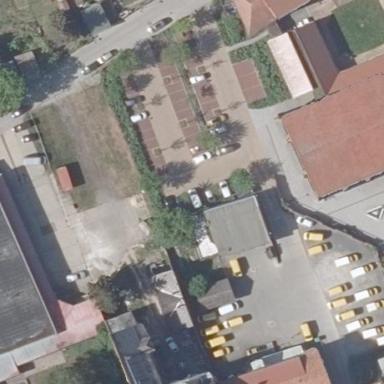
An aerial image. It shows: Parking area with concrete-plated surface.